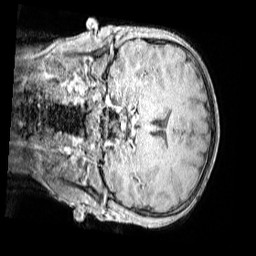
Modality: MP2RAGE
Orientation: coronal
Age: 12
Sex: male
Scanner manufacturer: siemens
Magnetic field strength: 3 T
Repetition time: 4 s
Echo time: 0.00299 s